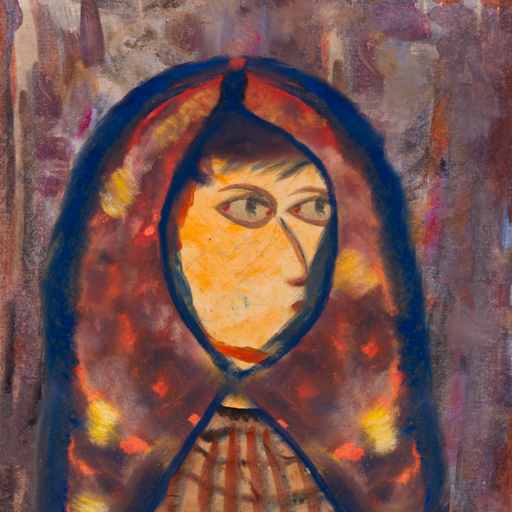
Background: Hypocrite, Head And Neck Side: Experience, Face Side: GypsyMother, Bust: Orphan, Hair Side: In_The_Sun, Head Accessory: Mother_And_Son_Mother_Scarf, Second Necklace: Blank, Necklace: Blank, Baby: Blank